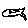
Label: fish